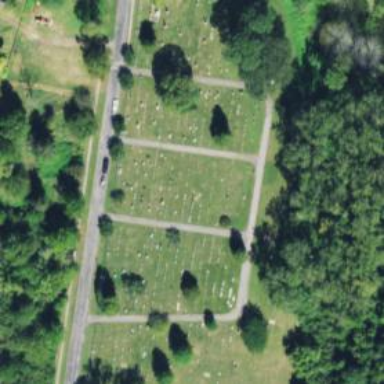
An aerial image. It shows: Cemetery.